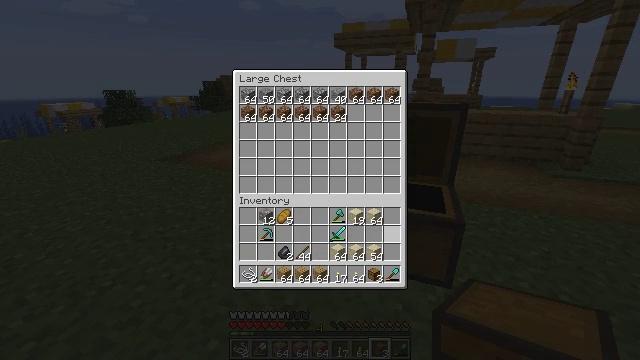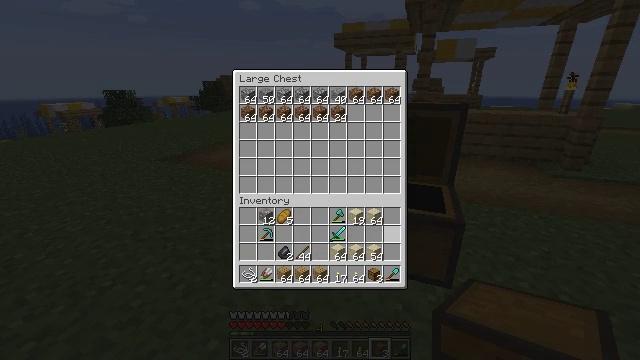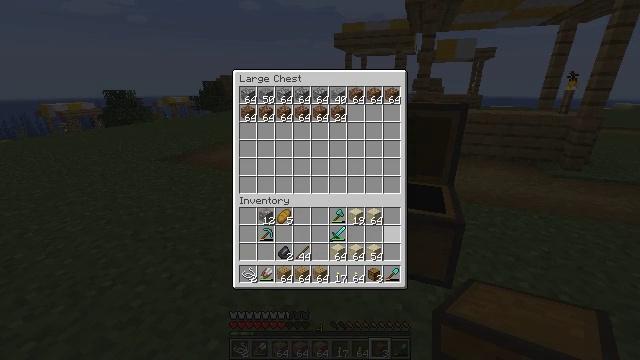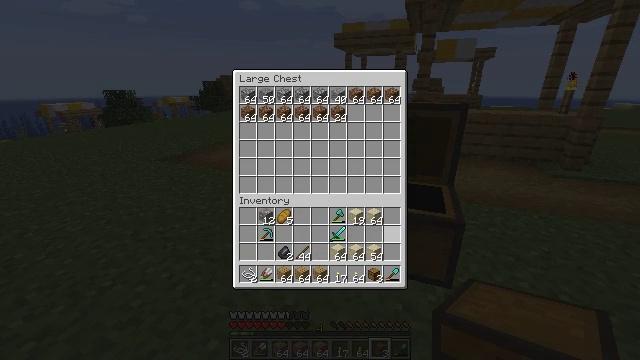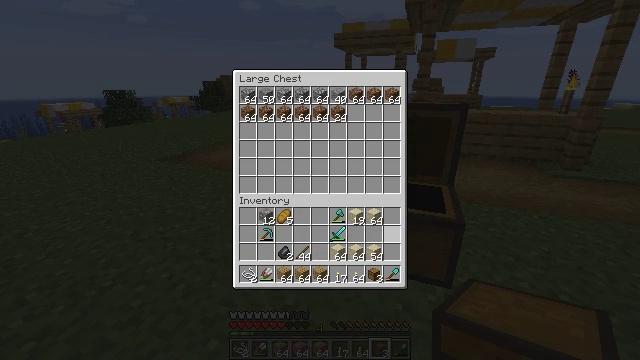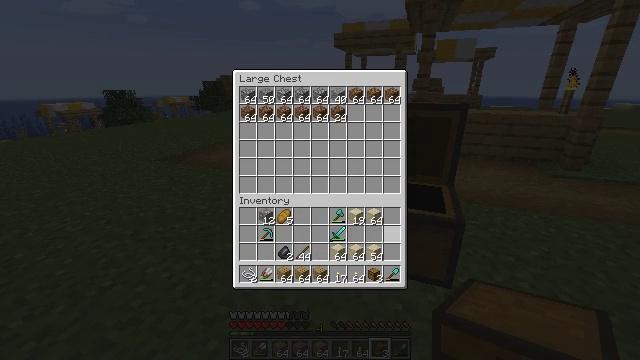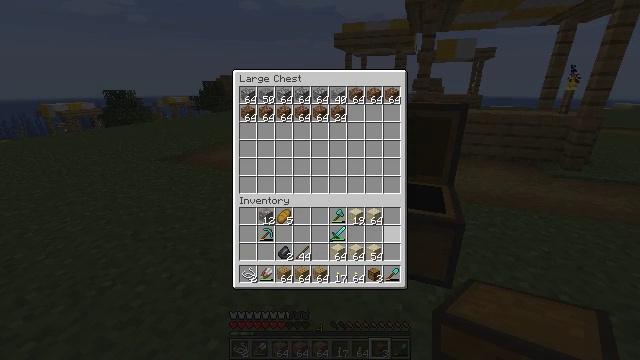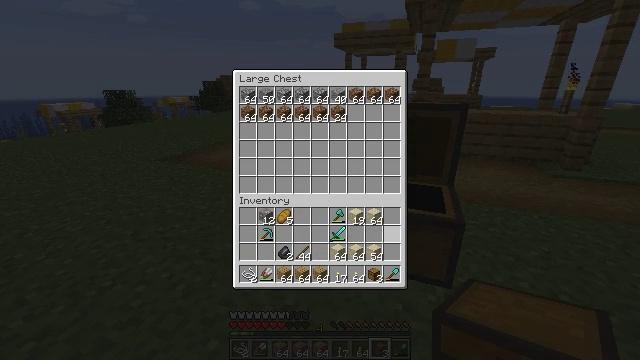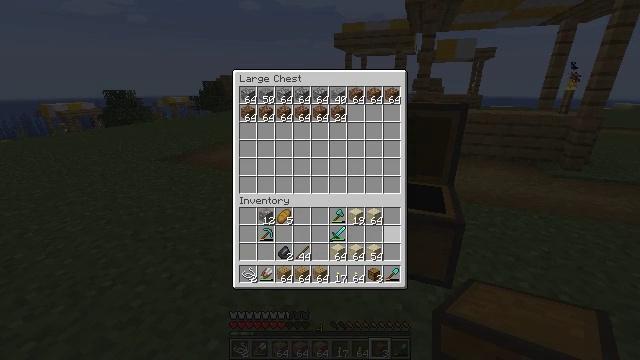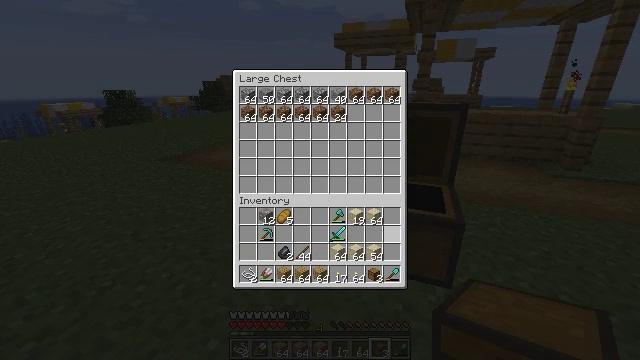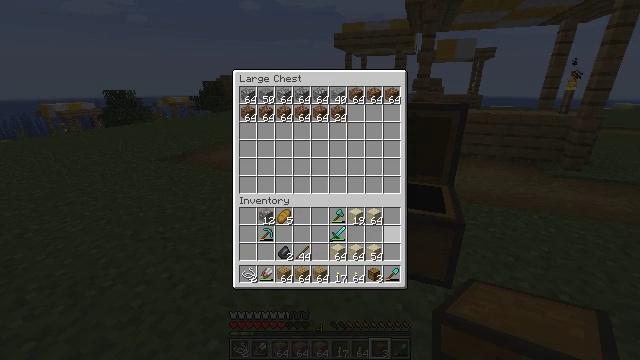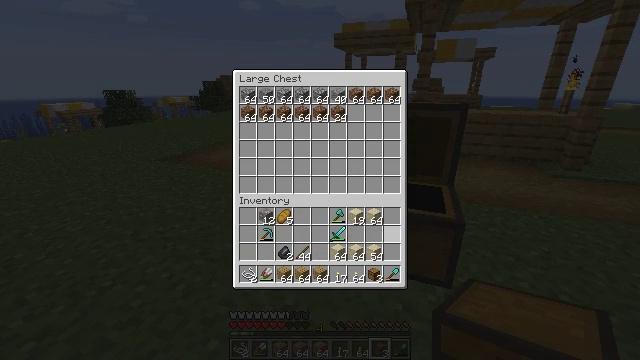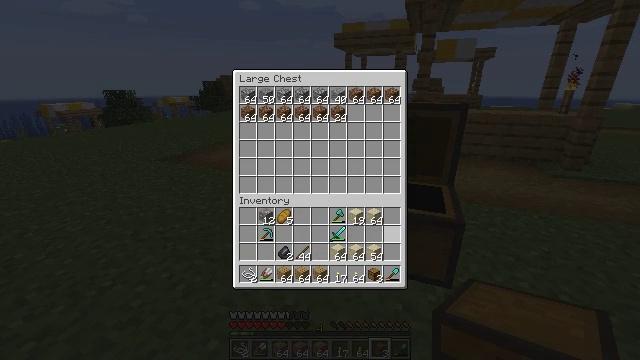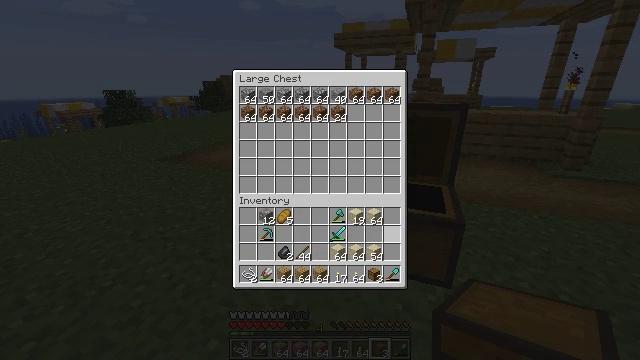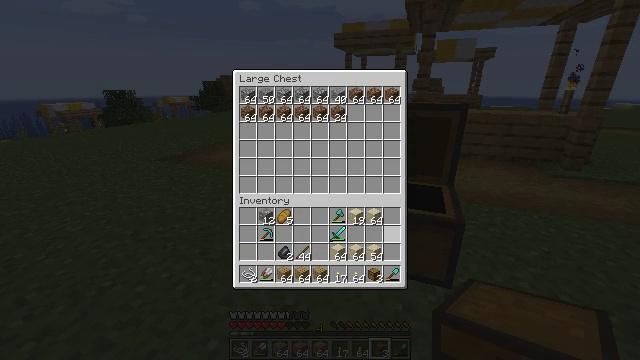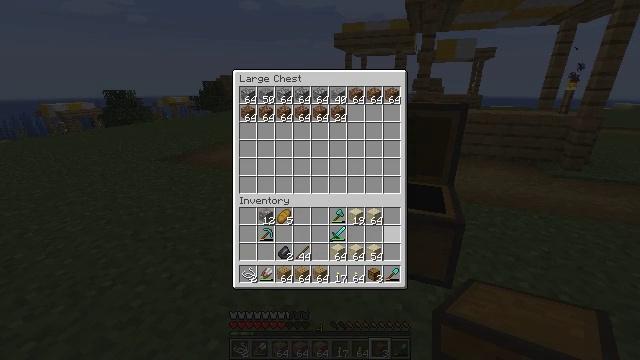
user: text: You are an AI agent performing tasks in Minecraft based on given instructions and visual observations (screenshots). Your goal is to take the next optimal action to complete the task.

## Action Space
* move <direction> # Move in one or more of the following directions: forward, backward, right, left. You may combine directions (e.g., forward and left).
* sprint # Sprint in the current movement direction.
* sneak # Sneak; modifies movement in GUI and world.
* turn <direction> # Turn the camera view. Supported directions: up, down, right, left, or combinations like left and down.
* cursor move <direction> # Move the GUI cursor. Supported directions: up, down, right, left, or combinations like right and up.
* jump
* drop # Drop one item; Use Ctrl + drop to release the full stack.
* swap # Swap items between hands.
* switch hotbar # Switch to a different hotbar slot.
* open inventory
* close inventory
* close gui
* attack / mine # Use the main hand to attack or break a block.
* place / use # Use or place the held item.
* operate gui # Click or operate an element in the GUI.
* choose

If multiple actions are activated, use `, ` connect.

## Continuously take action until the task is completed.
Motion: motion action
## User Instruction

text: Remove a brown bed from the inventory.
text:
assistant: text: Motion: no_op
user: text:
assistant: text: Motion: no_op
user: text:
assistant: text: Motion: no_op
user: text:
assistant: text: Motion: no_op
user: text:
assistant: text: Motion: no_op
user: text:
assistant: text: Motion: no_op
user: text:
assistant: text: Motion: sneak
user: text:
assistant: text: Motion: sneak
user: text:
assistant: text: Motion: sneak
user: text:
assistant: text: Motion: sneak
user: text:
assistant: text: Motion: sneak
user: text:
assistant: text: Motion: sneak
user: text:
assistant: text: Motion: sneak
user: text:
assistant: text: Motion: no_op
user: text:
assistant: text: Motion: no_op
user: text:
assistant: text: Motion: no_op
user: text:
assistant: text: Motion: no_op
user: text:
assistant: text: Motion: no_op
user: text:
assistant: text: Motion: no_op
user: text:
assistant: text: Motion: no_op
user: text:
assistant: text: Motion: no_op
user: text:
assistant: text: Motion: cursor move left
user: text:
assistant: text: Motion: cursor move left and up
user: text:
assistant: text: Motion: cursor move left
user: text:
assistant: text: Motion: no_op
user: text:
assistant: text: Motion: sneak
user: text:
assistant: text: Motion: sneak
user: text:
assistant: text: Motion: sneak
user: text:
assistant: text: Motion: sneak
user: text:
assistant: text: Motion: sneak